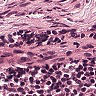
Metastatic tissue present: no